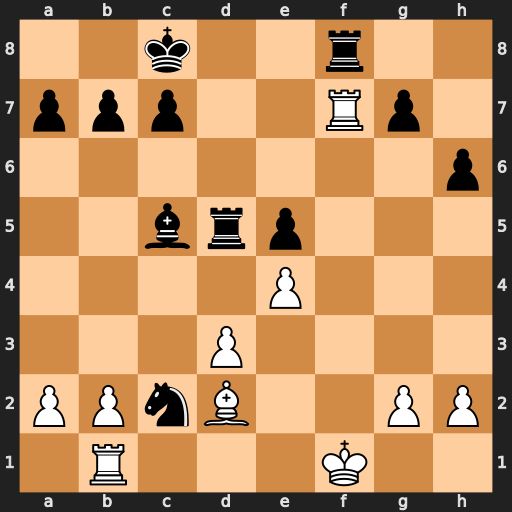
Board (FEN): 2k2r2/ppp2Rp1/7p/2brp3/4P3/3P4/PPnB2PP/1R3K2
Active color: w
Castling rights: -
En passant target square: -
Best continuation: Rxf8+ Bxf8 exd5